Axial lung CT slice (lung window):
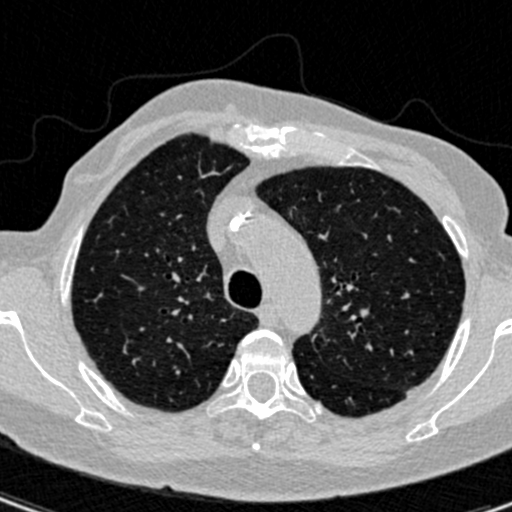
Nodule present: no